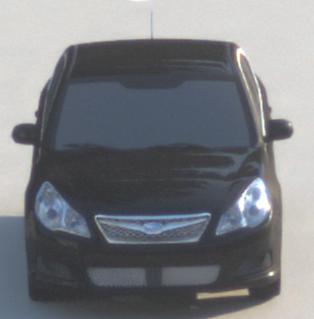
Make: Subaru
Model: Legacy 2.0R
Detailed model: Legacy (IV) Limousine
Model produced from: 2007/09
Model produced until: 2008/10
Doors: 4
Color: black
Road condition: dry road
Daytime: sunrise or sunset
Contrast: medium contrast